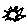
Label: sun